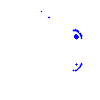
Particle: electron